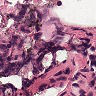
Metastatic tissue present: no